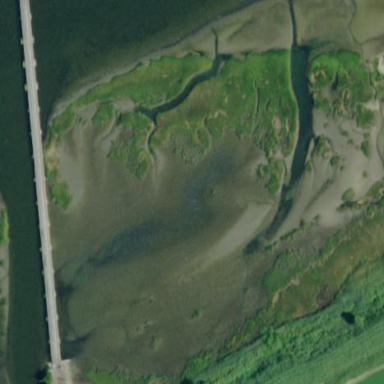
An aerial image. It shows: Tidal wetland with tidal flats.